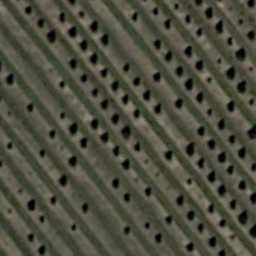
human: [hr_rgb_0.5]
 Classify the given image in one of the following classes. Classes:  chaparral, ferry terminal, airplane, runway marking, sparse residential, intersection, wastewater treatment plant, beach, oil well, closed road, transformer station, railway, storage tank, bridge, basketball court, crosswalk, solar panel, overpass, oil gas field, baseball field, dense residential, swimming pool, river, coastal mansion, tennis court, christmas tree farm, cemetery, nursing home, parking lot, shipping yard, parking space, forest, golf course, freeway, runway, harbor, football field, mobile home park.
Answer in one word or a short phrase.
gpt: christmas tree farm